Question: Basically i am trying to understand the 'OneMinuteRate', 'RateUnit' of the metric java library
So i have hit the server 'login' method with 51 request using jmeter and now i am trying to make sense of the data.
<URL> The 'COUNT' gives the total number of times the method has been called.
But what is the 'oneMinRate' and 'rateUnit' ?
and what is event here ?
---
EDIT
Please also throw light on other attributes as well please

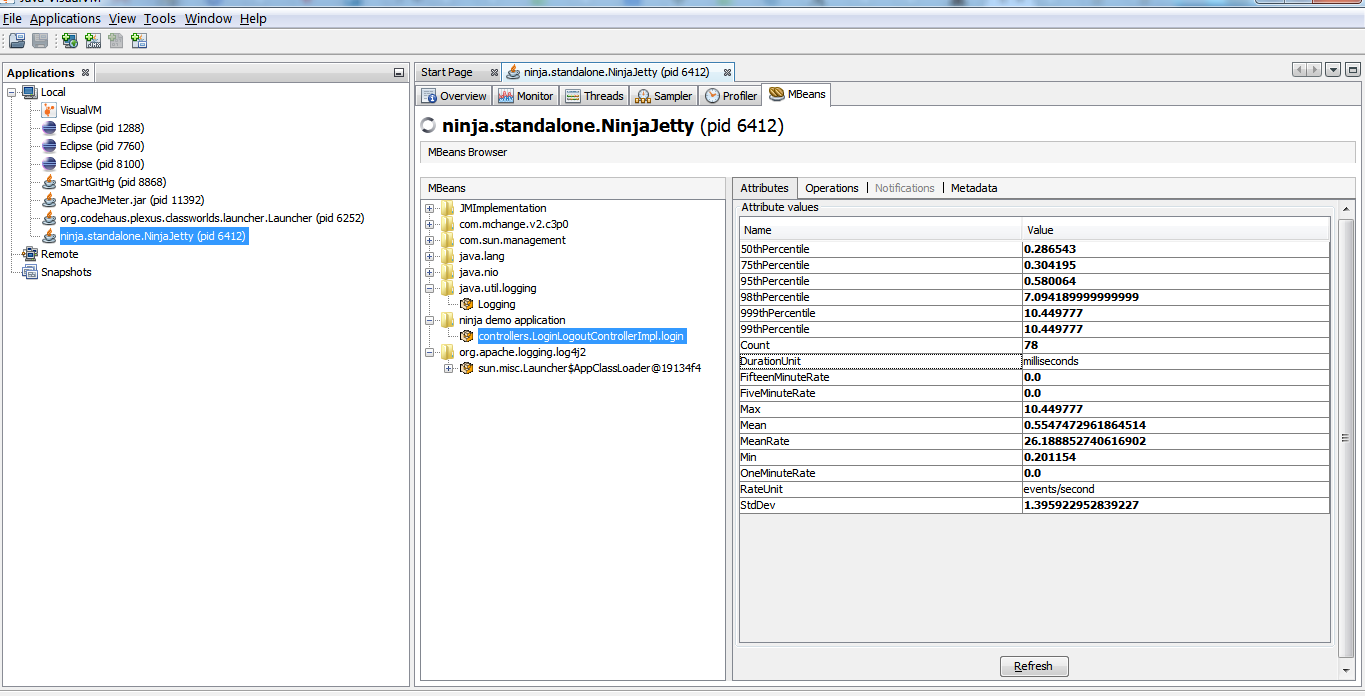
Answer: The metrics library has some pretty good documentation on this. From your output, it appears that you are using a 'Timer' in your code. <URL>, you can see that a Timer "is basically a histogram of the duration of a type of event and a meter of the rate of its occurrence." Note that those docs provide links for both the Meter and the histogram.
From those docs we see that, "Meters measure the rate of the events in a few different ways. The mean rate is the average rate of events. It's generally useful for trivia, but as it represents the total rate for your application's entire lifetime (e.g., the total number of requests handled, divided by the number of seconds the process has been running), it doesn't offer a sense of recency. Luckily, meters also record three different exponentially-weighted moving average rates: the 1-, 5-, and 15-minute moving averages."
and, "Histogram metrics allow you to measure not just easy things like the min, mean, max, and standard deviation of values, but also quantiles like the median or 95th percentile."
So, putting that all together and looking at what you've pasted we know:
- - - - -
The only thing that's tricky and not terribly well defined in the above is bullet #2 about the rates. As stated in the docs, these are <URL>.